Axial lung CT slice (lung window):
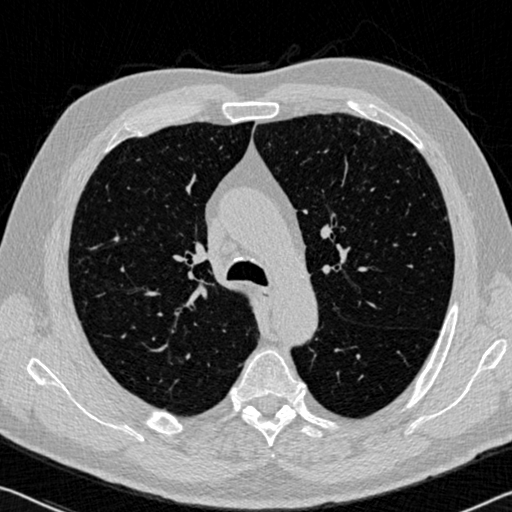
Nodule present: no